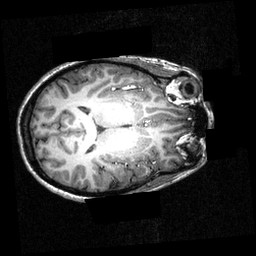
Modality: T1w
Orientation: axial
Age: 26
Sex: female
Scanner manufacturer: siemens
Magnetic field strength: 3.951 T
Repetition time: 1.5 s
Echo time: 0.00335 s